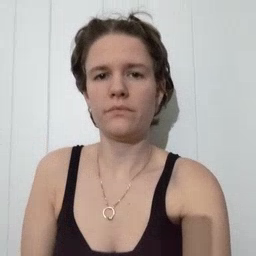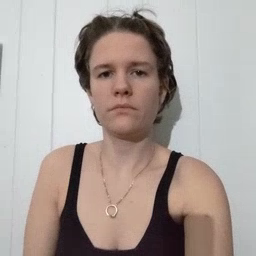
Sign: glasswindow